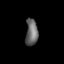
Tissue: lung
Cell type: Others
Senescence score: 0.2051
Nuclear area (px): 323
Mean DAPI intensity: 102.384